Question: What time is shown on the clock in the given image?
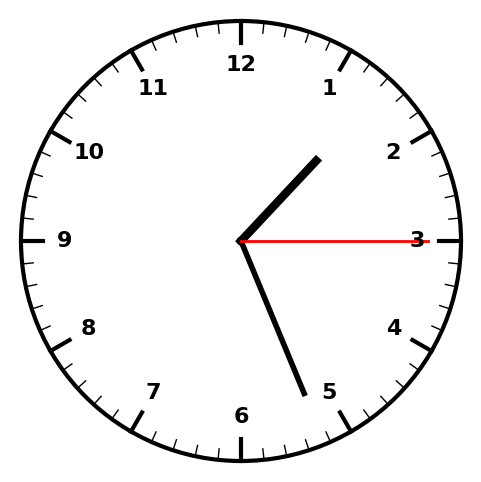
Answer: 01:26:15